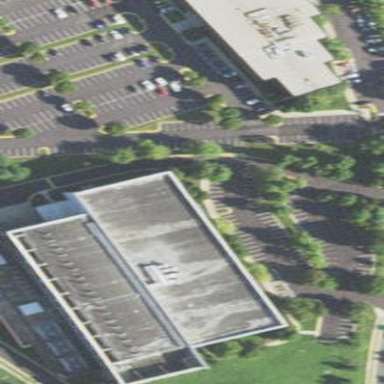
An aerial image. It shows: Data center building.